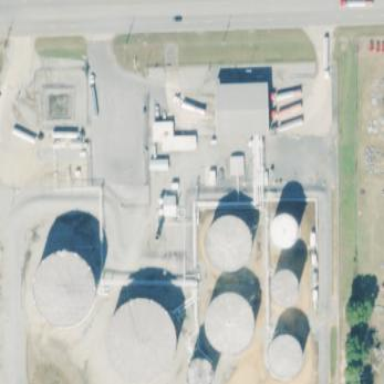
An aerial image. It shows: Industrial area designated as petroleum terminal.